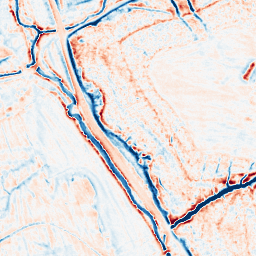
Category: multiscale
Decomposition family: dog_multiscale
Decomposition parameters: sigma_ratio: 1.4
n_scales: 5
base_sigma: 0.5
Upsampling method: bicubic_16x
Upsampling parameters: scale: 16
Upsampling scale: 16